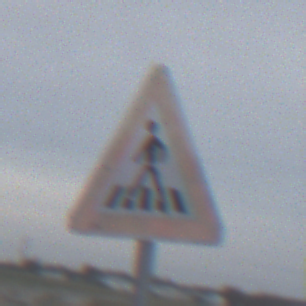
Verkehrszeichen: FussgaengerueberwegRechts
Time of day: MorningAfternoon
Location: Outdoor (Suburban)
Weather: Overcast
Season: NotSpecified
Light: Natural